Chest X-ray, PA view. Patient: 73 years old, sex M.
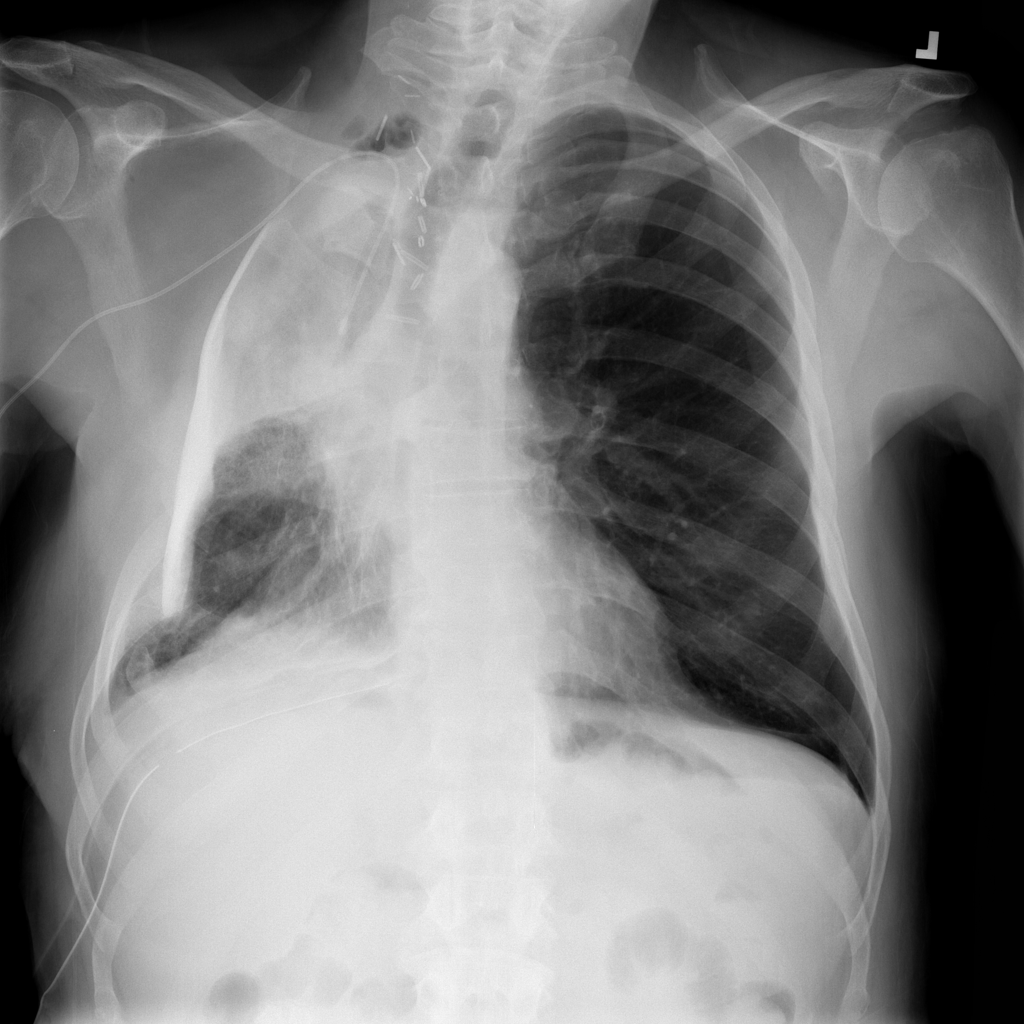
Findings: No Finding